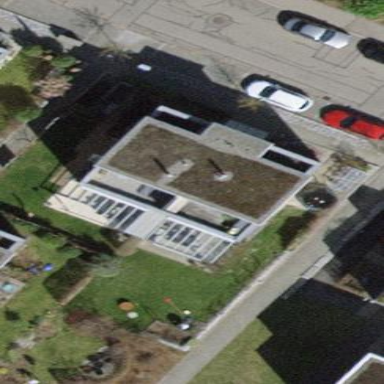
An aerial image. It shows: Building with flat roof.